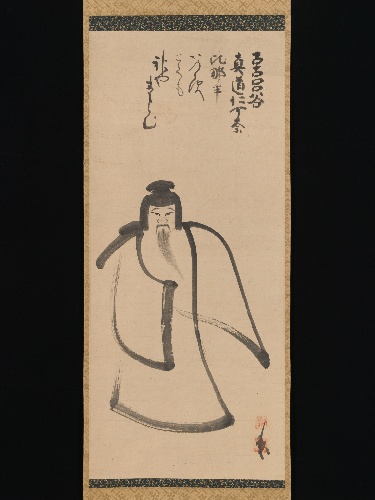
Title: 近衛信尹筆   渡唐天神図|Tenjin Traveling to China
Artist: Konoe Nobutada
Artist bio: Japanese, 1565–1614
Date: late 16th century
Object type: Hanging scroll
Classification: Paintings
Medium: Hanging scroll; ink on paper
Culture: Japan
Period: Momoyama period (1573–1615)
Dimensions: Image: 38 7/16 × 16 13/16 in. (97.7 × 42.7 cm)
Overall with mounting: 72 1/16 × 17 13/16 in. (183 × 45.3 cm)
Overall with knobs: 72 1/16 × 19 13/16 in. (183 × 50.4 cm)
Department: Asian Art
Credit line: Mary Griggs Burke Collection, Gift of the Mary and Jackson Burke Foundation, 2015
Accession year: 2015
Repository: Metropolitan Museum of Art, New York, NY
Tags: Men